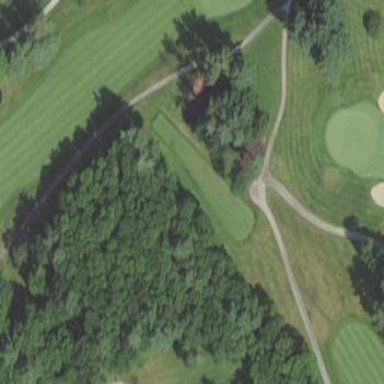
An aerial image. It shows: Golf tee on grassy land.